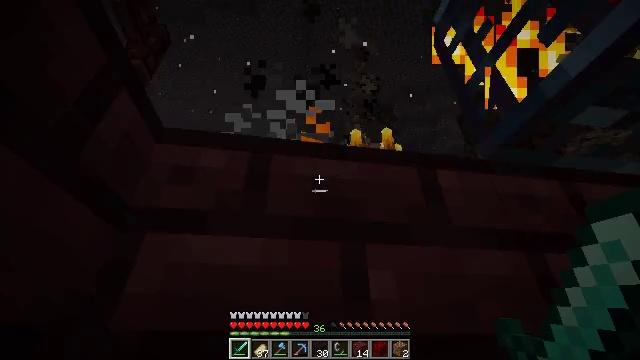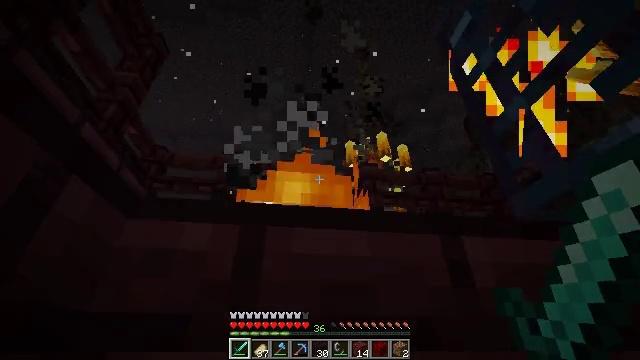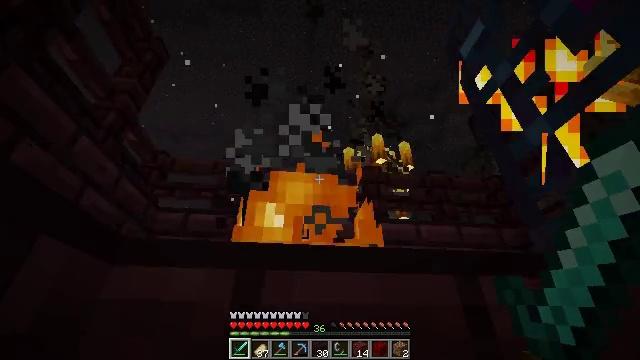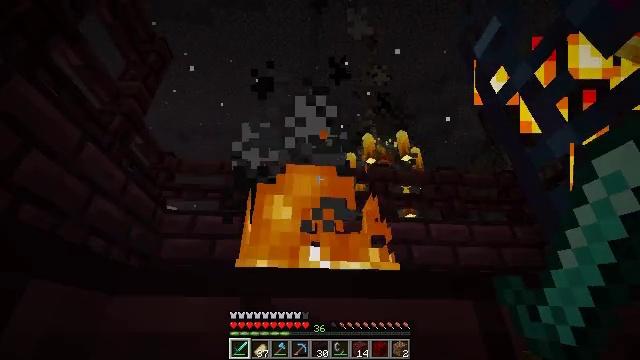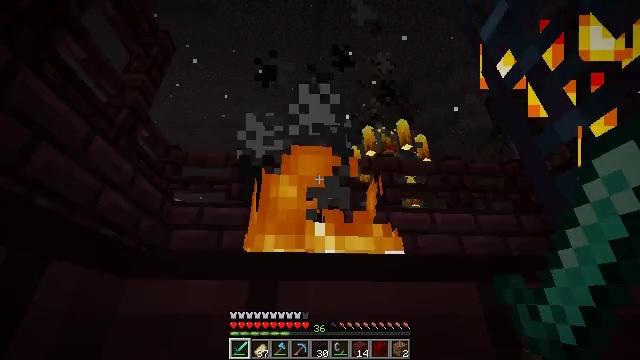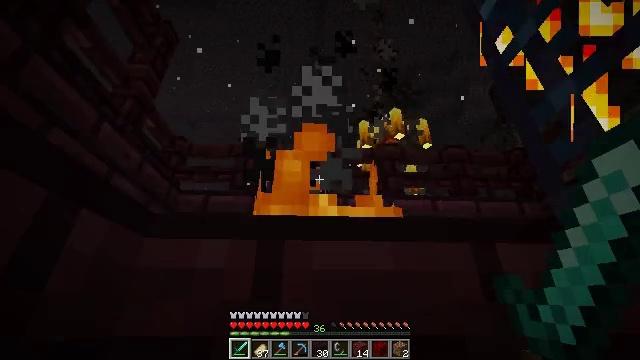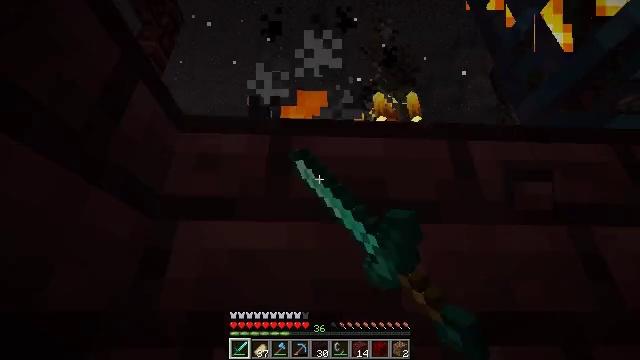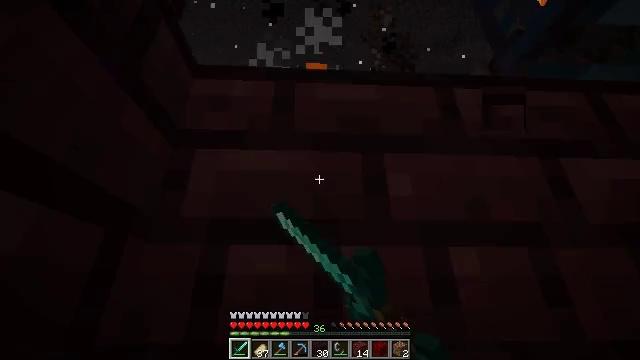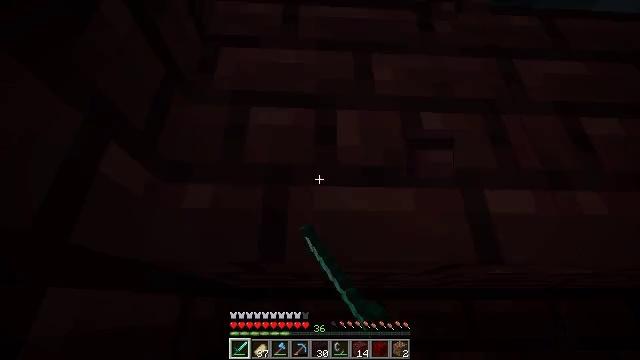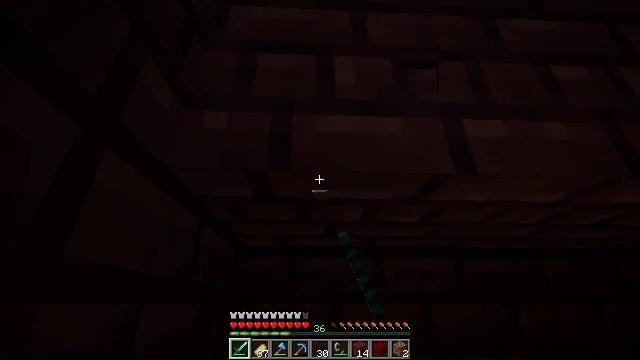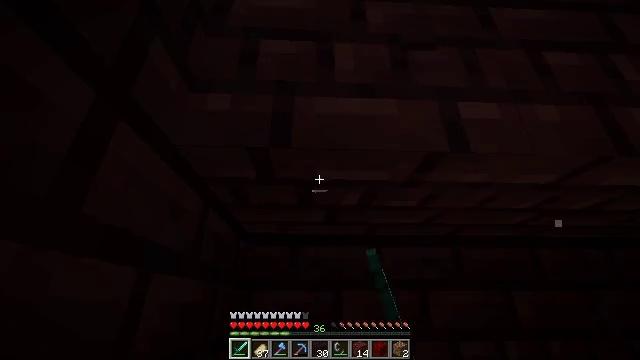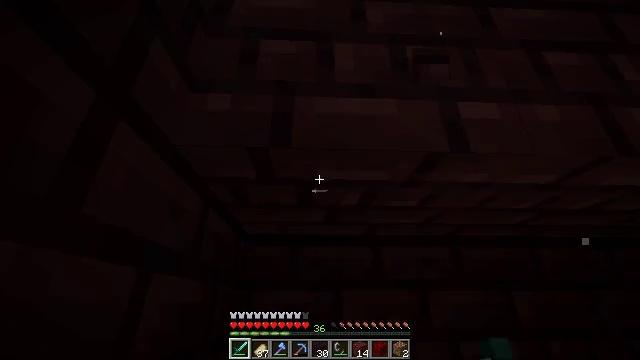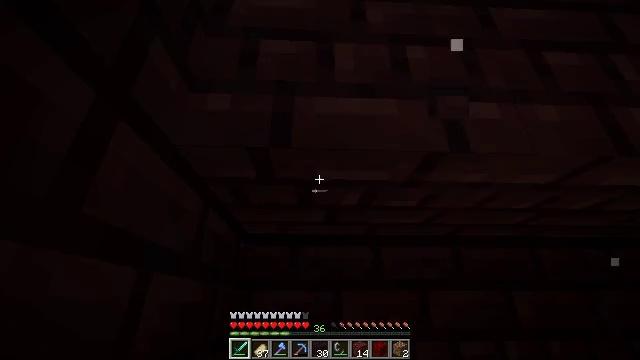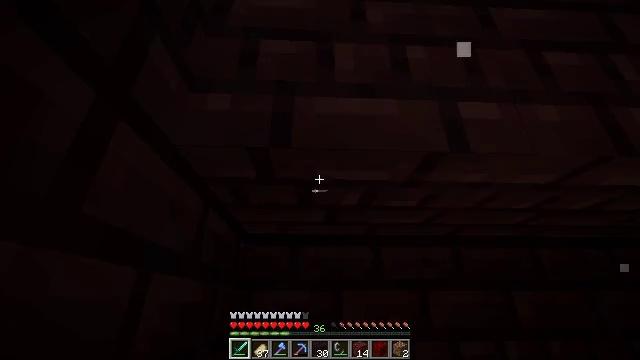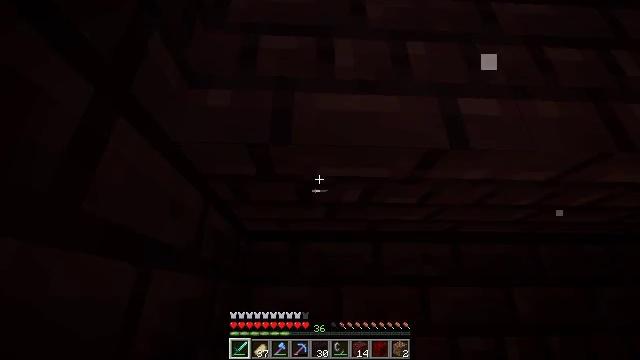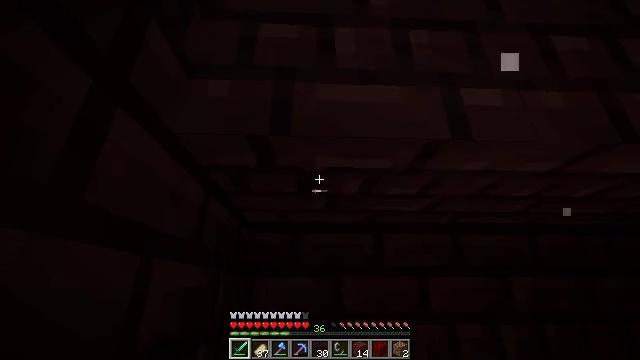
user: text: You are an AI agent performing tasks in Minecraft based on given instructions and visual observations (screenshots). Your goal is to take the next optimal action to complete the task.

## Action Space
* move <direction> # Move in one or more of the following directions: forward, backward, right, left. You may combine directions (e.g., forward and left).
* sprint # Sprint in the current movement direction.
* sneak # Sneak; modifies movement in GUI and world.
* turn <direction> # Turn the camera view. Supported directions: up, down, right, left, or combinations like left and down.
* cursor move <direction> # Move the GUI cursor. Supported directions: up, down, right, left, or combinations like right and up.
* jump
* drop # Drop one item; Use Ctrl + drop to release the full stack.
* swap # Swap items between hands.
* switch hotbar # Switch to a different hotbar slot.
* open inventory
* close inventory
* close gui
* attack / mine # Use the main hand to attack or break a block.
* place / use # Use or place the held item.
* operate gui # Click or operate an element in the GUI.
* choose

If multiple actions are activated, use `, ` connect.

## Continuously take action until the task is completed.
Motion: motion action
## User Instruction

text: Mine nether bricks.
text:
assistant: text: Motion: jump
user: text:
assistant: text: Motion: jump
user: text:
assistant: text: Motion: turn left and down, jump
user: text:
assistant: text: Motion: turn left and down
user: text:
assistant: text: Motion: turn down, attack / mine
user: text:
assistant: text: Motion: turn down, attack / mine
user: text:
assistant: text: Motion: attack / mine
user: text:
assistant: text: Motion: attack / mine
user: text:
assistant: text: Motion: no_op
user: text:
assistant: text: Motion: no_op
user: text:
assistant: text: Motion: no_op
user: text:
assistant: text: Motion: no_op
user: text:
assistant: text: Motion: no_op
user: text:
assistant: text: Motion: no_op
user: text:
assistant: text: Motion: turn down
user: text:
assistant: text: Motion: jump
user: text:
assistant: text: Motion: turn down, jump
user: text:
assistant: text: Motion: turn down, jump
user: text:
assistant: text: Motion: turn down, jump
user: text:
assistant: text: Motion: turn down, jump
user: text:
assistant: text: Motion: turn down, jump
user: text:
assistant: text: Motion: turn down
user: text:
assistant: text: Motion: attack / mine
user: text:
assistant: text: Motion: attack / mine
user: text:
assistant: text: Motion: attack / mine
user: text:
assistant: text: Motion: attack / mine
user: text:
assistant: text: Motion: no_op
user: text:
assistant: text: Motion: turn right and up
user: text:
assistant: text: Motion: turn right and up
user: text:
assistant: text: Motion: turn up